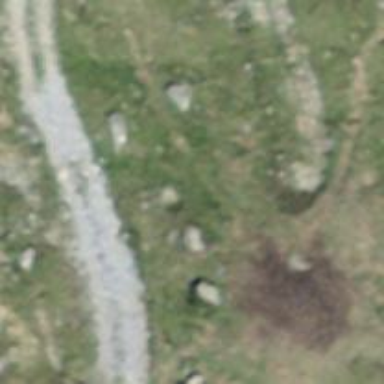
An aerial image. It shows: Gravel path.